Question: I have the following tables in my database:

Above these tables (not pictured) is a Users table where the SendingUserId and ReceivingUserId are keyed onto (they are foreign keys).
Are these tables in a normalized form? I feel as if I'm missing something.. maybe the SendingUserId and ReceivingUserId should be a composite key in the UsersWithMessages table?
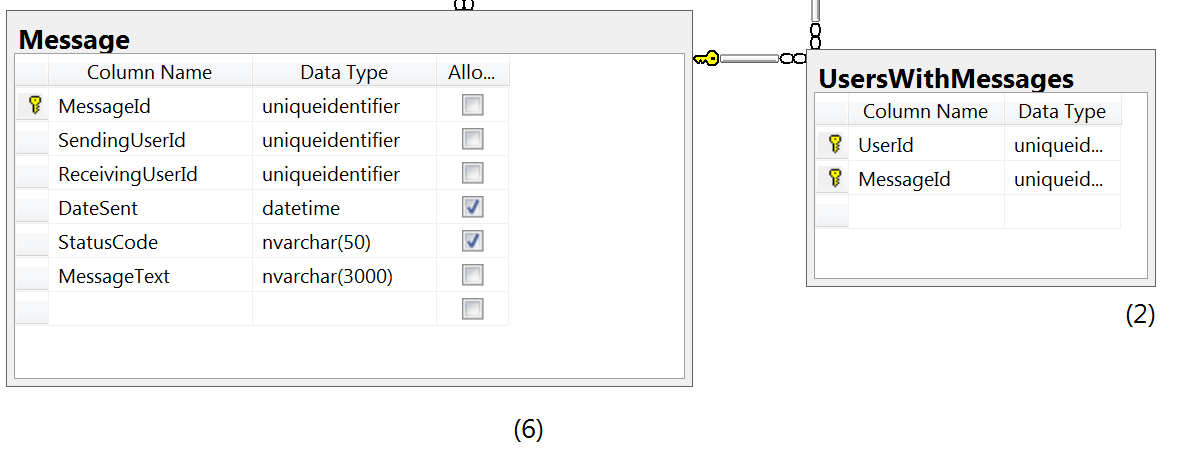
Answer: As long as one message can have no more than one sender and no more than one receiver, you do not have a 'many-to-many' relationship.
Since your 'Message' table already contains 'SendingUserId' and 'ReceivingUserId', just make them Foreign Keys (FK) and you would not need 'UsersWithMessages' table at all.
You will have a simple two-table schema: 'User' and 'Message'.